Question: '''
<ListBox x:Name="lsbQueue" Margin="0,0,0,10" Grid.RowSpan="2" Loaded="lsbQueue_Loaded" SelectionChanged="lsbQueue_SelectionChanged" ItemContainerStyle="{StaticResource ListBoxItemStyle1}" ItemsSource="{Binding}">
<ListBox.ItemTemplate>
<DataTemplate>
<StackPanel x:Name="stk" Orientation="Vertical">
<!-- This is the bugger which I need to access behind the scenes-->
<TextBlock x:Name="tbActive" FontSize="35" FontFamily="Segoe UI Symbol" Text="" Height="115" Margin="0,0,0,-110" Tag="Active"/>
<!-- -->
<TextBlock Text="{Binding Path=SongName}" FontSize="35" Width="388" FontWeight="Normal" Margin="60,0,0,0"/>
<TextBlock Width="390" FontWeight="Thin" Margin="60,-5,0,10" Opacity="0.55">
<Run Text="{Binding Artist}" />
<Run Text=", " /> <!-- space -->
<Run Text="{Binding Album}" />
</TextBlock>
</StackPanel>
</DataTemplate>
</ListBox.ItemTemplate>
</ListBox>
'''
The above is my Listbox which is the populated from code behind with the help of this:
'''
void GetQueue()
{
var songs = new List<song>();
for (int i = 0; i < MediaPlayer.Queue.Count; i++)
{
songs.Add(new song {
SongName = MediaPlayer.Queue[i].Name.ToString(),
Album = MediaPlayer.Queue[i].Album.Name.ToString(),
Artist = MediaPlayer.Queue[i].Artist.ToString()
});
}
lsbQueue.ItemsSource = songs.ToList();
//lsbQueue.SelectedValue.ToString();
GlobalVars._song = MediaPlayer.Queue.ActiveSongIndex;
lsbQueue.SelectedIndex = GlobalVars._song;
// .......
}
'''
and
'''
public class song
{
public string SongName { get; set; }
public string Album { get; set; }
public string Artist { get; set; }
}
public class Song : List<song>
{
public Song()
{
Add(new song {
SongName = "",
Album = "",
Artist = ""
});
}
}
'''
I have tried using VisualTreeHelper and other extension methods which can be found here:
<URL>
<URL>
But I've had no success. I've almost given up on this. Does anyone have any ideas what can be done. Thank you.

As you can see - I can successfully get the Media Queue but I would like to show a visual hint on the left hand side of the "SelectedItem" like the playing character in the TextBlock - tbActive. Hope this helps!
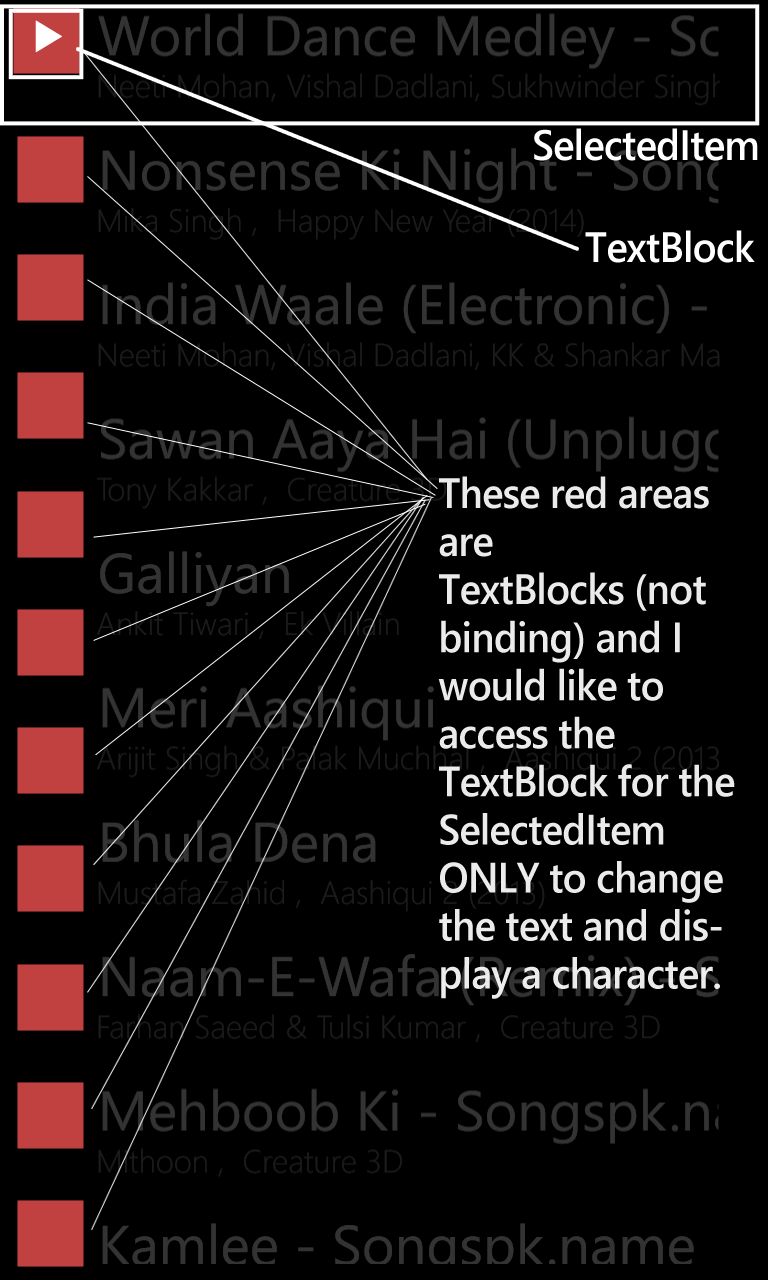
Answer: Since the '<TextBlock>' is the first entry in the DataTemplate that you're trying to access use the provided function from the GeekChamp's tutorial.
'''
<ListBox x:Name="lb" SelectionChanged="lb_SelectionChanged"/>
'''
---
'''
// namespaces
using System.Windows.Media;
private T FindFirstElementInVisualTree<T>(DependencyObject parentElement) where T : DependencyObject
{
var count = VisualTreeHelper.GetChildrenCount(parentElement);
if (count == 0)
return null;
for (int i = 0; i < count; i++)
{
var child = VisualTreeHelper.GetChild(parentElement, i);
if (child != null && child is T)
{
return (T)child;
}
else
{
var result = FindFirstElementInVisualTree<T>(child);
if (result != null)
return result;
}
}
return null;
}
private void lb_SelectionChanged(object sender, SelectionChangedEventArgs e)
{
// get the ListBoxItem by SelectedIndex OR index number
//ListBoxItem lbi = (ListBoxItem) this.lb.ItemContainerGenerator.ContainerFromIndex(lb.SelectedIndex);
// get the ListBoxItem by SelectedItem or object in your ViewModel
ListBoxItem lbi = (ListBoxItem)this.lb.ItemContainerGenerator.ContainerFromItem(lb.SelectedItem);
// get your textbox that you want
TextBlock tbActive= FindFirstElementInVisualTree<TextBlock>(lbi);
}
'''